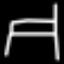
Label: bed